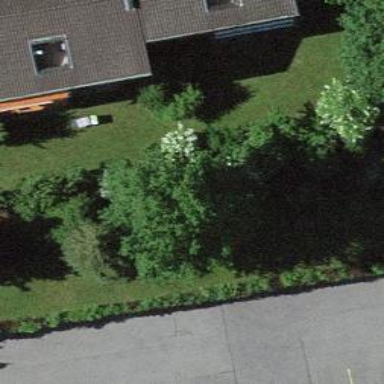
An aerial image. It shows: Garage building.